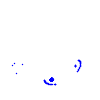
Particle: kaon